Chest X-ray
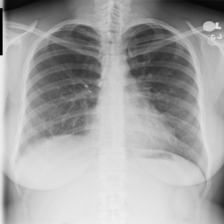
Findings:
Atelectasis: negative
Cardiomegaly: negative
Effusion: negative
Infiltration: negative
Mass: negative
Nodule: negative
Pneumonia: negative
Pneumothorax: negative
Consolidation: negative
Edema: negative
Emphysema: negative
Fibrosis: negative
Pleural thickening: negative
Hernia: negative